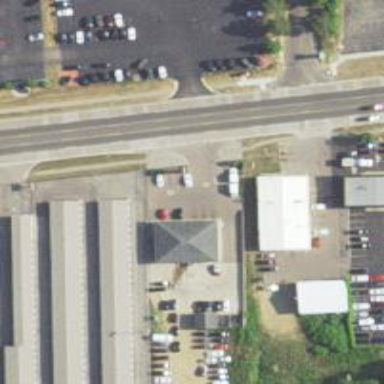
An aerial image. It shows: Car rental service.